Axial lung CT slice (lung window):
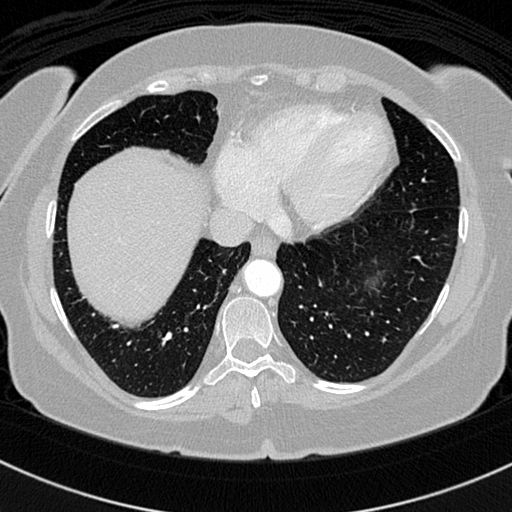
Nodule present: no